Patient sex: M
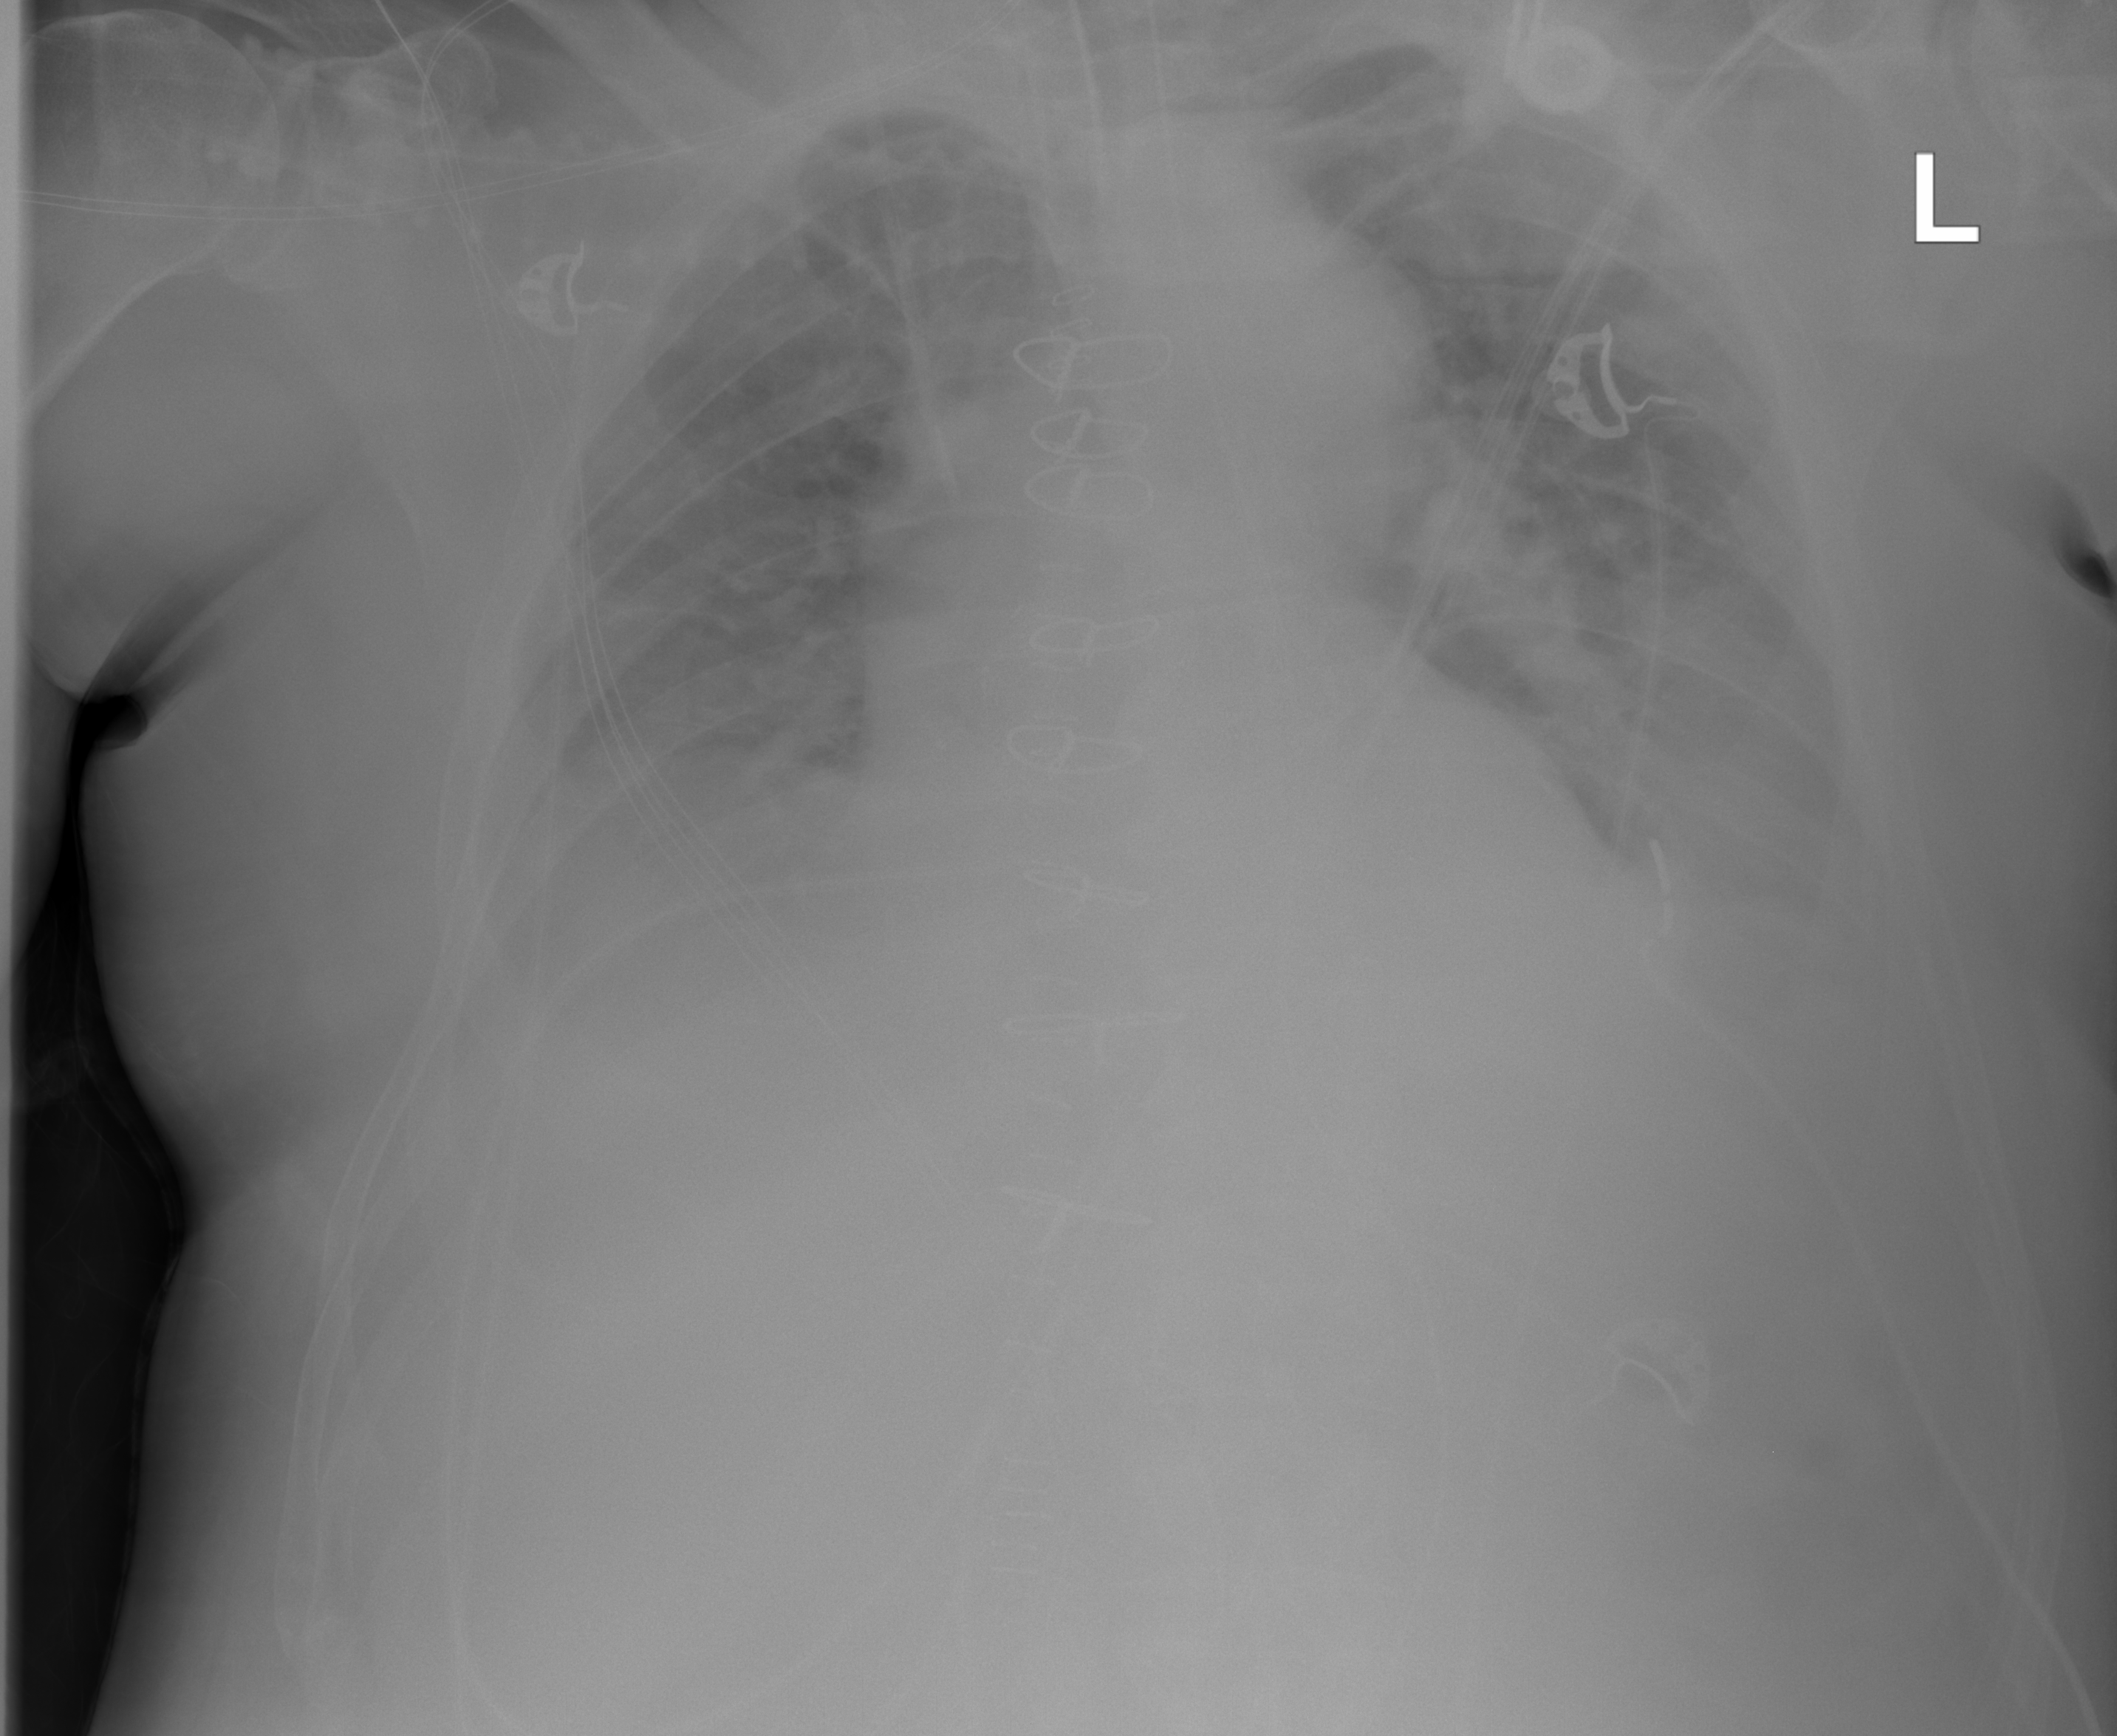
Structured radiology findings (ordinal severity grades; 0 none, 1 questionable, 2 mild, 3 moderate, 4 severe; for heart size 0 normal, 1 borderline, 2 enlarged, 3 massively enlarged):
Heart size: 0
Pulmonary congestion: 2
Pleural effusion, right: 2
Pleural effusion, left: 2
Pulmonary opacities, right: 0
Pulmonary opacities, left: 2
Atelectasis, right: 0
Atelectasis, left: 3